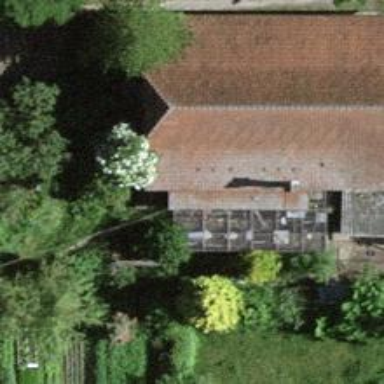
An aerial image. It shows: Barn.